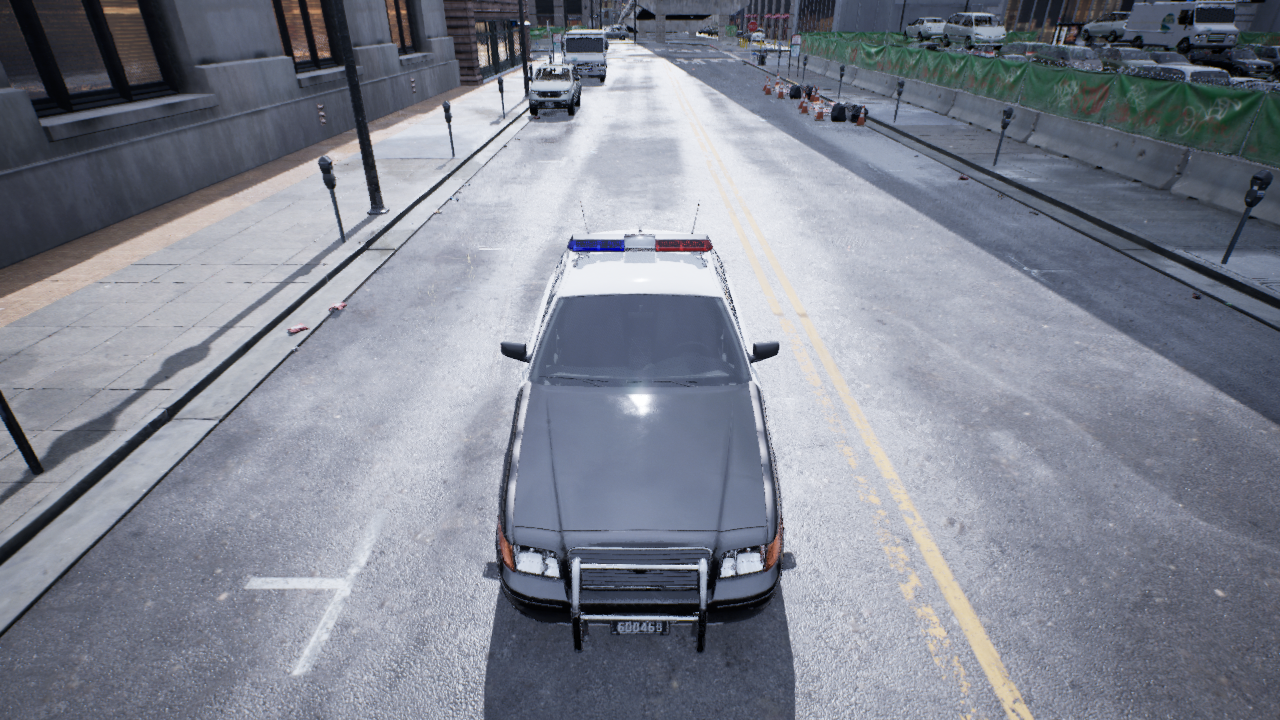
Venue: downtown
Lighting: overcast
Vehicle rig: sedan